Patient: sex M, age 48
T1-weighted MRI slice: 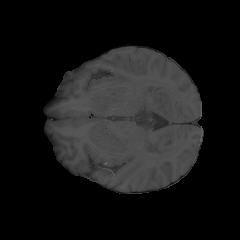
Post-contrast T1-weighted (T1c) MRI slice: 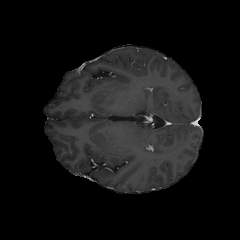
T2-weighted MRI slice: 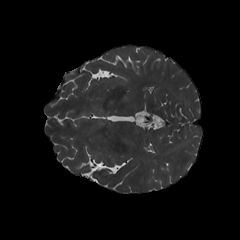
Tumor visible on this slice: no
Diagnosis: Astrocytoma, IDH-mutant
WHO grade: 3